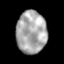
Tissue: prostate
Cell type: Endothelial cells
Senescence score: 0.2949
Nuclear area (px): 1263
Mean DAPI intensity: 168.163